Field crop: maize
Growth stage: 2
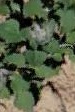
Species: chenopodium